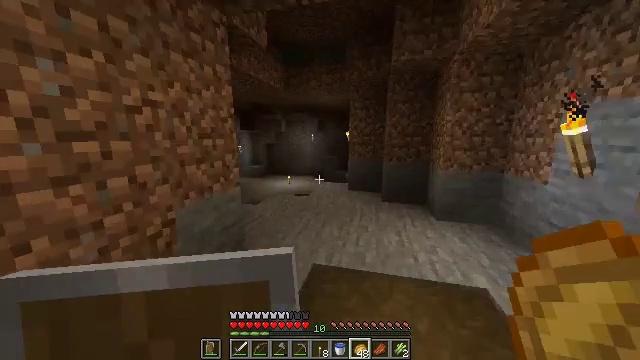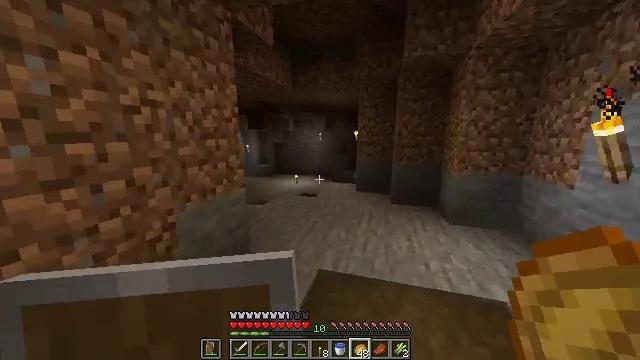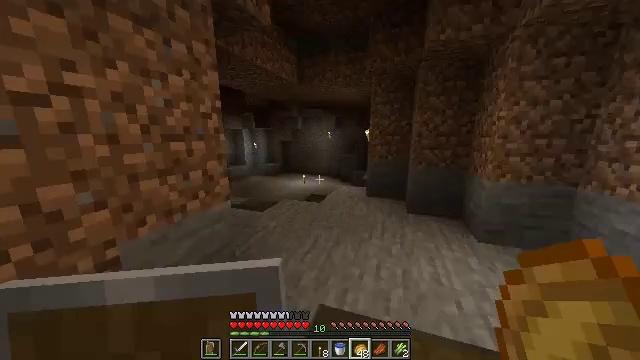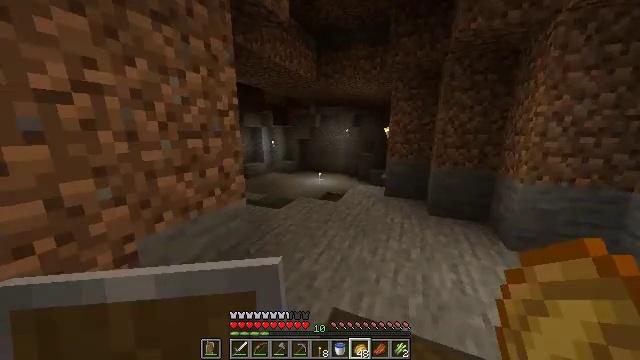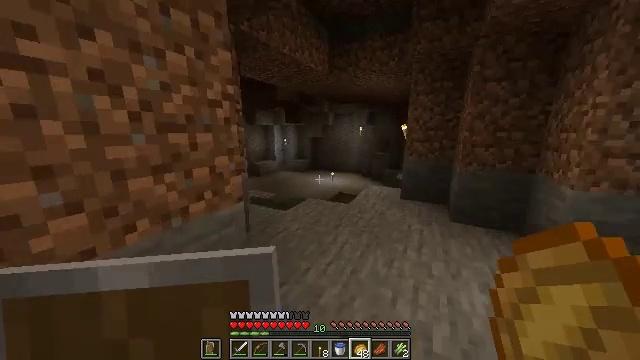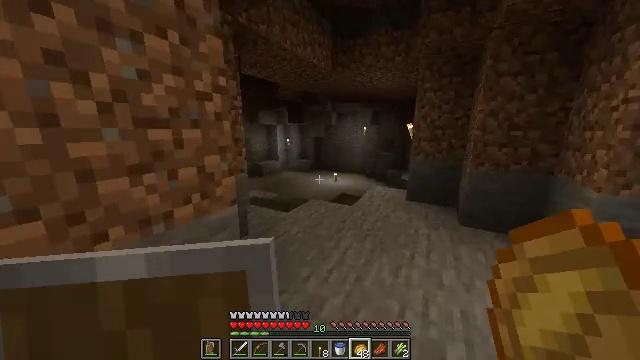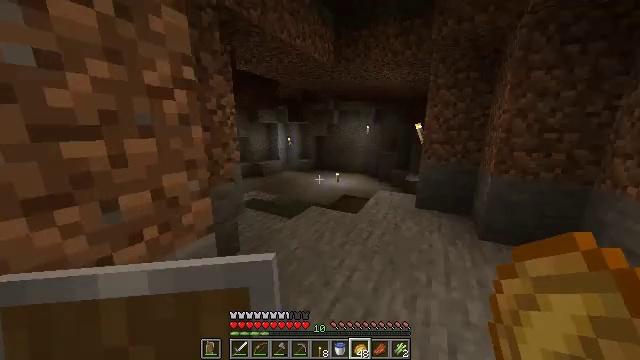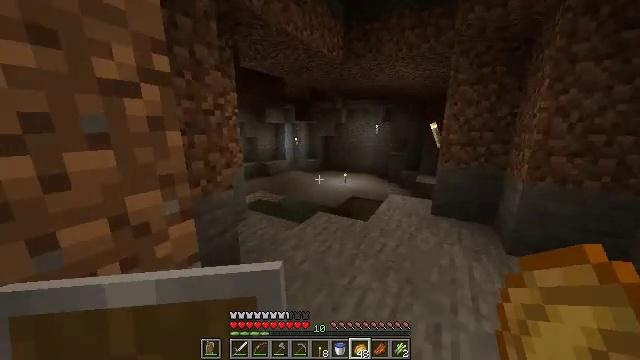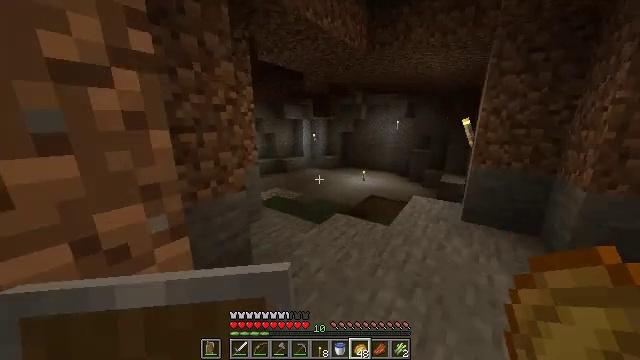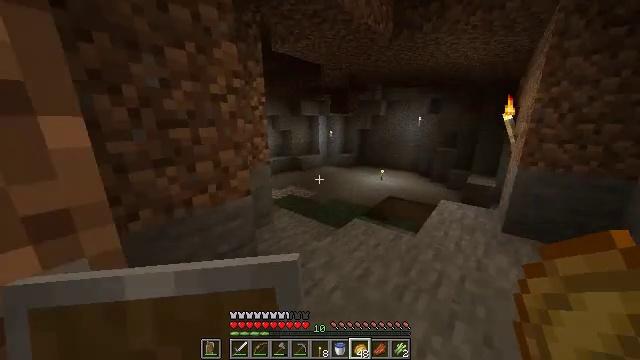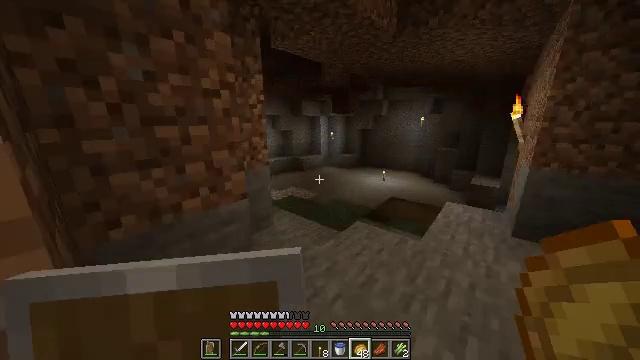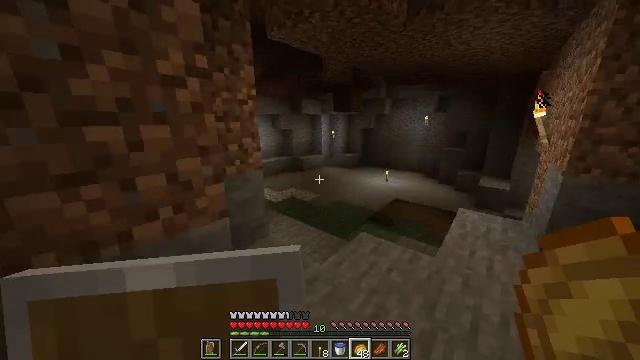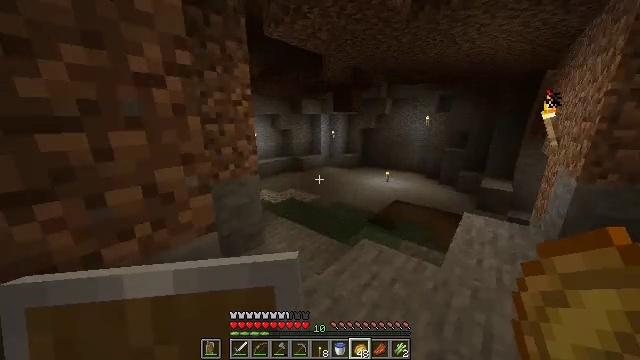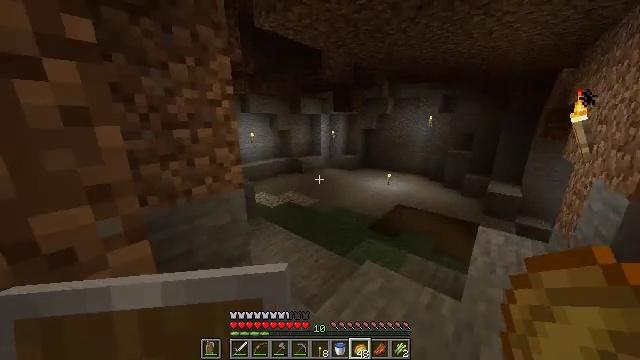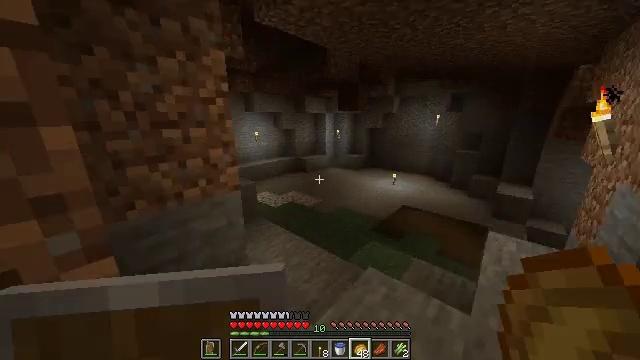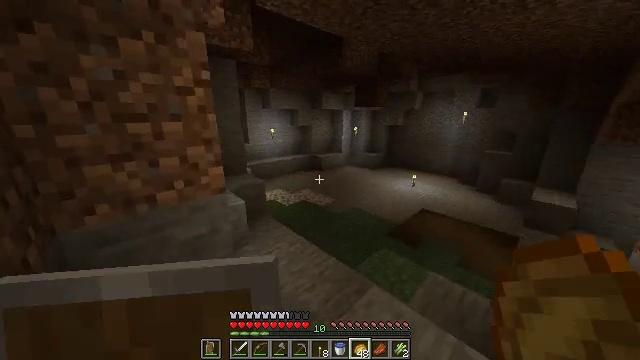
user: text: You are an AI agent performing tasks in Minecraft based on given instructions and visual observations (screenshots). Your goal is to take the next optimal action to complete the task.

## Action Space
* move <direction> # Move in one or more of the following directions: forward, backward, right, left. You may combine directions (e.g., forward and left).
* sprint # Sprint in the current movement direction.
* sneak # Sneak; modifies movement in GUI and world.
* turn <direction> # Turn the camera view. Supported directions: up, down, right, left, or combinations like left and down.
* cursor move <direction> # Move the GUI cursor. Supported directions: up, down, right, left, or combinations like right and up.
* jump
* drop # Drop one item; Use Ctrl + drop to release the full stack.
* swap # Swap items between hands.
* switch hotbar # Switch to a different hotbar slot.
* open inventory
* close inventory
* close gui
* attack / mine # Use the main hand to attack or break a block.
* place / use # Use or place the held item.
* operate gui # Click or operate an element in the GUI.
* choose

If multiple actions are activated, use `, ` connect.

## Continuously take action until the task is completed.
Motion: motion action
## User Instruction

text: Drop a baked potato.
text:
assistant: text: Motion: move forward, turn left
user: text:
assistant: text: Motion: move forward, turn left
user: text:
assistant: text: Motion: move forward, turn left
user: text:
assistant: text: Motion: move forward, turn left
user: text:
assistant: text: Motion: move forward
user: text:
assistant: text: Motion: move forward
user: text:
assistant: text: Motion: move forward, turn left
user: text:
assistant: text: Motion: move forward, turn left and down
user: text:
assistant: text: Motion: move forward, turn left
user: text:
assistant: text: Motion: move forward
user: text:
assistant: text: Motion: move forward
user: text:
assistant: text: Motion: move forward
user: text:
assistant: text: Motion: move forward
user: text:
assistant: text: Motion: move forward and move right, turn left
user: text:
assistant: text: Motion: move forward and move right, turn left
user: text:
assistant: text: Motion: move forward and move right, turn left and down
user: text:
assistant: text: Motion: move forward and move right, turn left and down
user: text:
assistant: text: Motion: move forward and move right, turn left
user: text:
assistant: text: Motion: move forward and move right
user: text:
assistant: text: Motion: move forward and move right
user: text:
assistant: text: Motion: move forward and move right, jump
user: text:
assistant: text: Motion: move forward and move right, jump
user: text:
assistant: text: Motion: move forward and move right, jump
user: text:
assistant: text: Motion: move forward and move right, jump
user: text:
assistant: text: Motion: move forward and move right
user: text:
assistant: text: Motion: move forward and move right
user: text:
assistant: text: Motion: move forward and move right
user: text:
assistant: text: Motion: move forward
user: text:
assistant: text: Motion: move forward, turn left and down
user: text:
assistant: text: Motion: move forward, turn right and down